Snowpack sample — Snodgrass Mountain, Crested Butte, Colorado (2/4/25, 12:06 PM MST)
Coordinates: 38.923, -106.968
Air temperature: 35 °F
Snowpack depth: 80 cm
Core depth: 20 cm
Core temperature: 33.8 °F
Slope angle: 14°, slope face: 78°
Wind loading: low
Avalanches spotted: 0
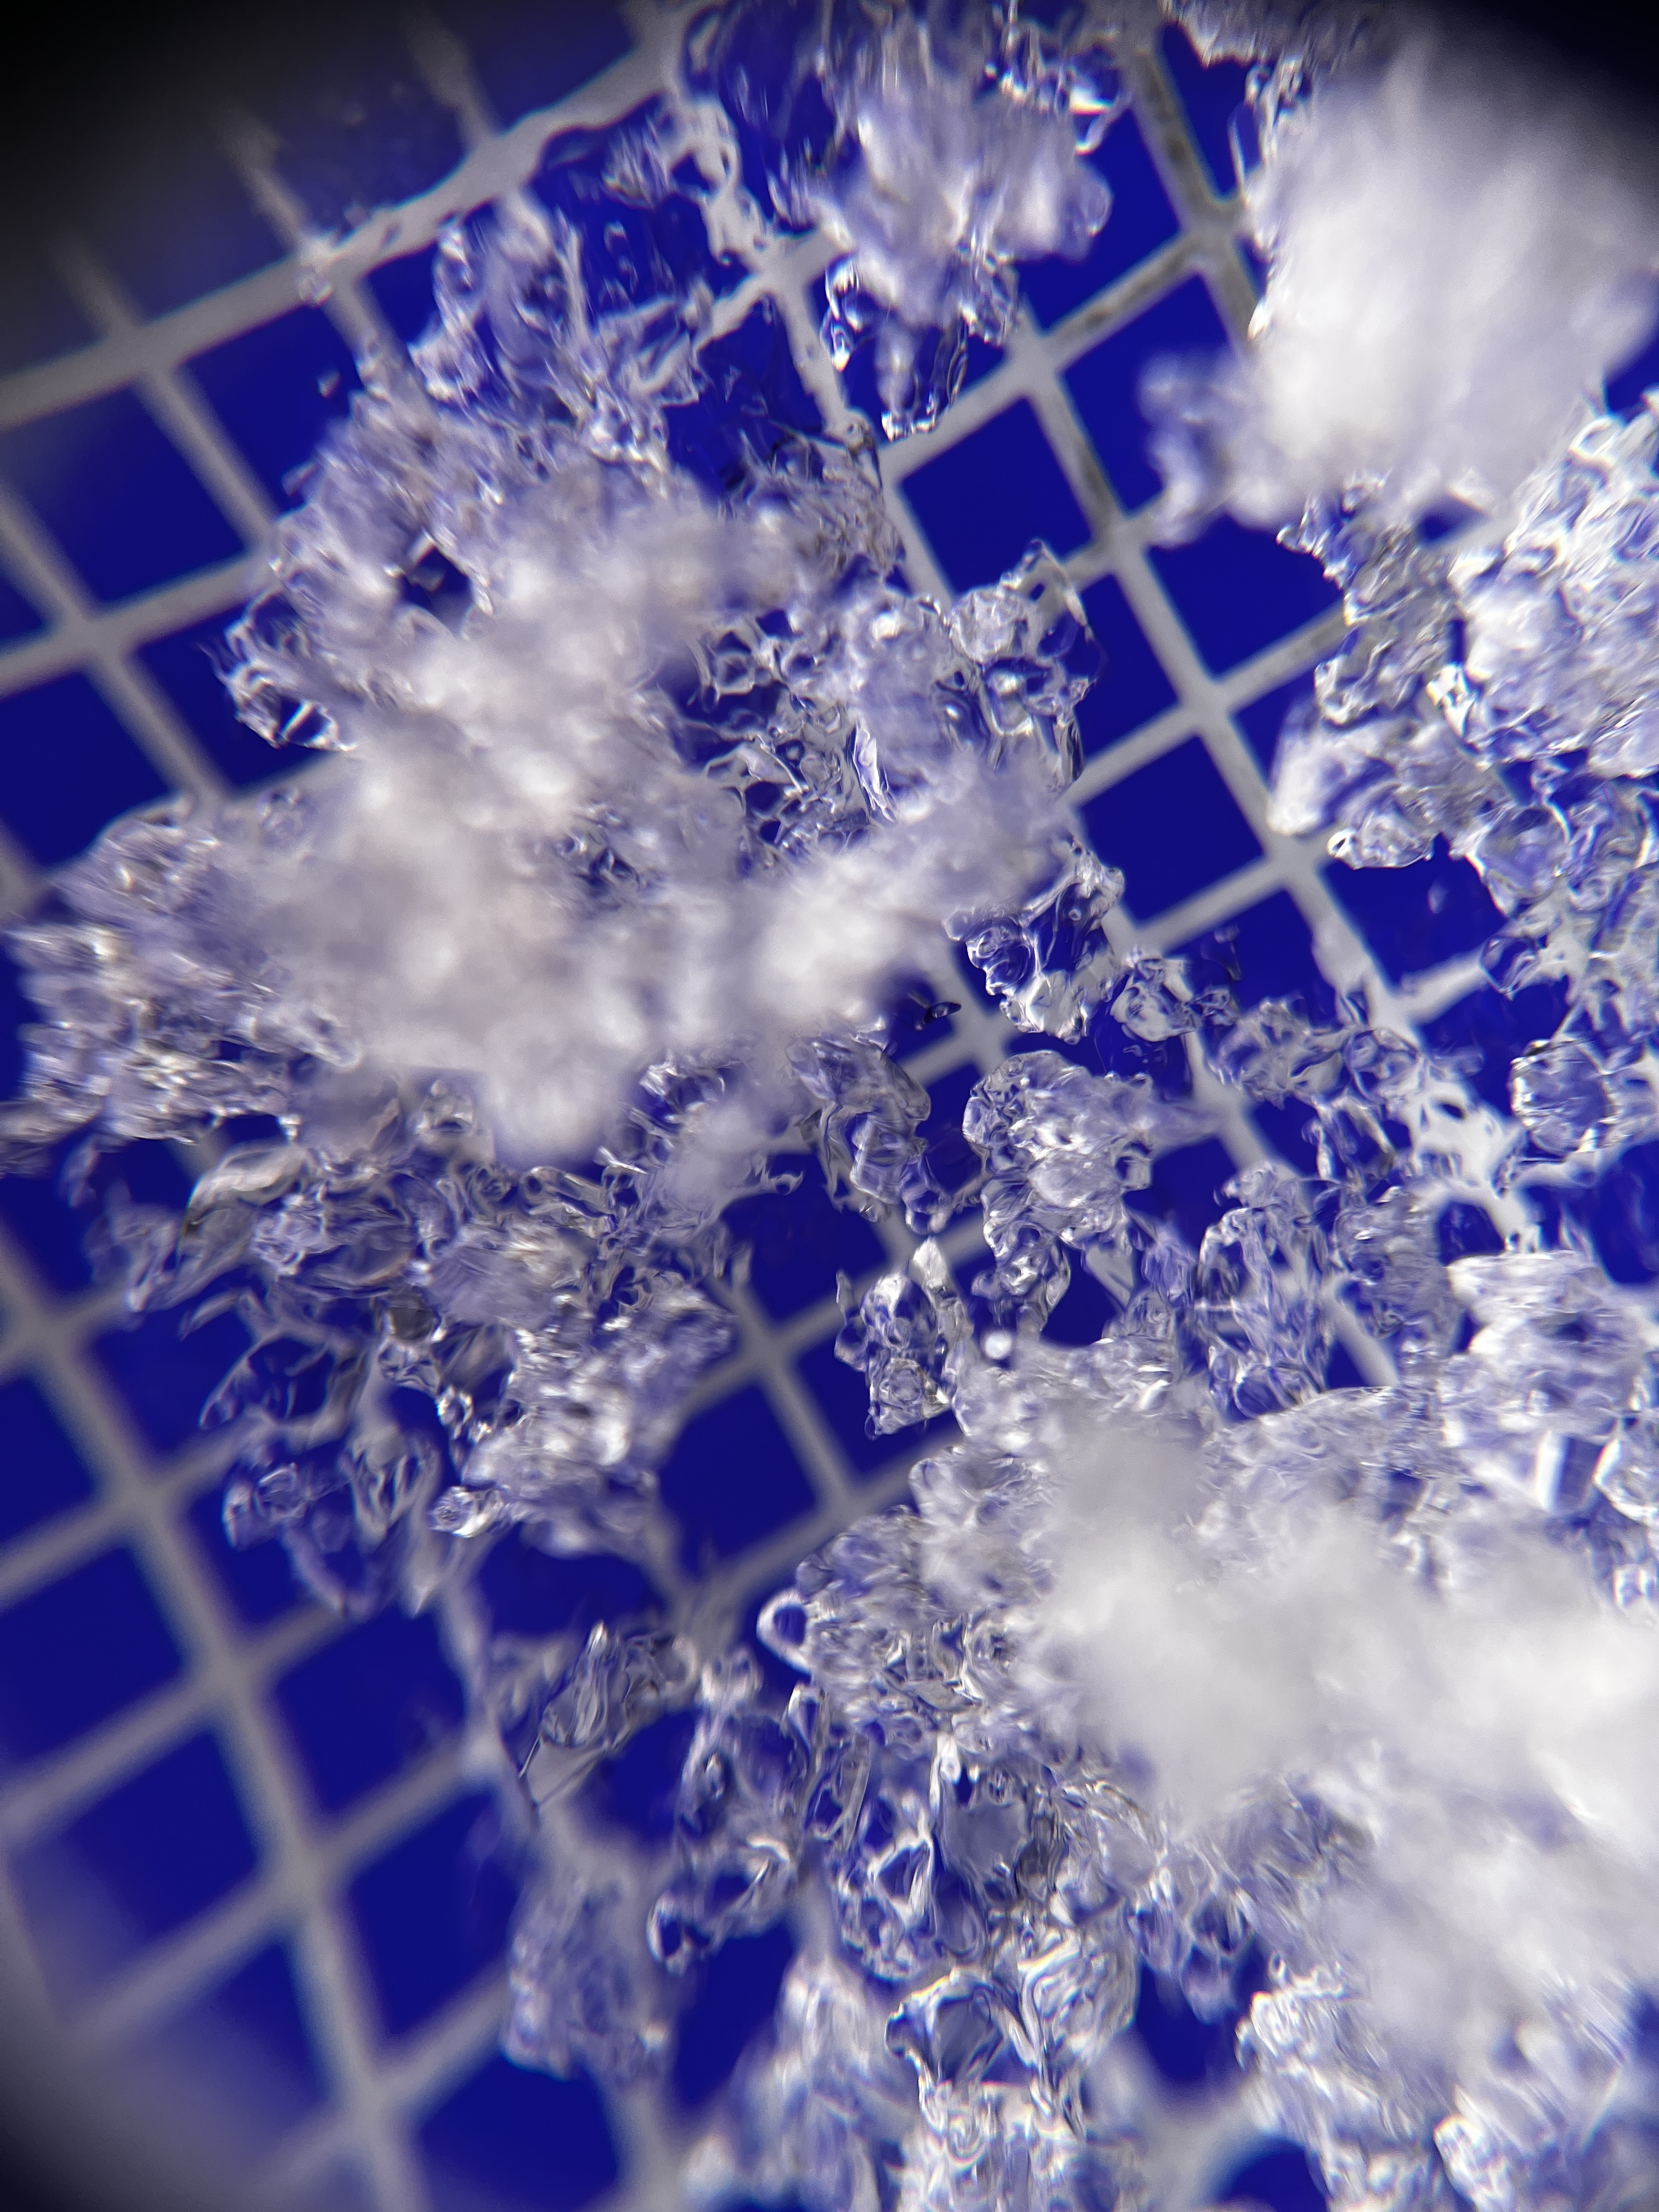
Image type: magnified_profile
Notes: No avalanches nearby, unusually warm weather for the last month reported by residents, Collected 25 yards from treeline